Milling tool wear sample.
Tool blade image: 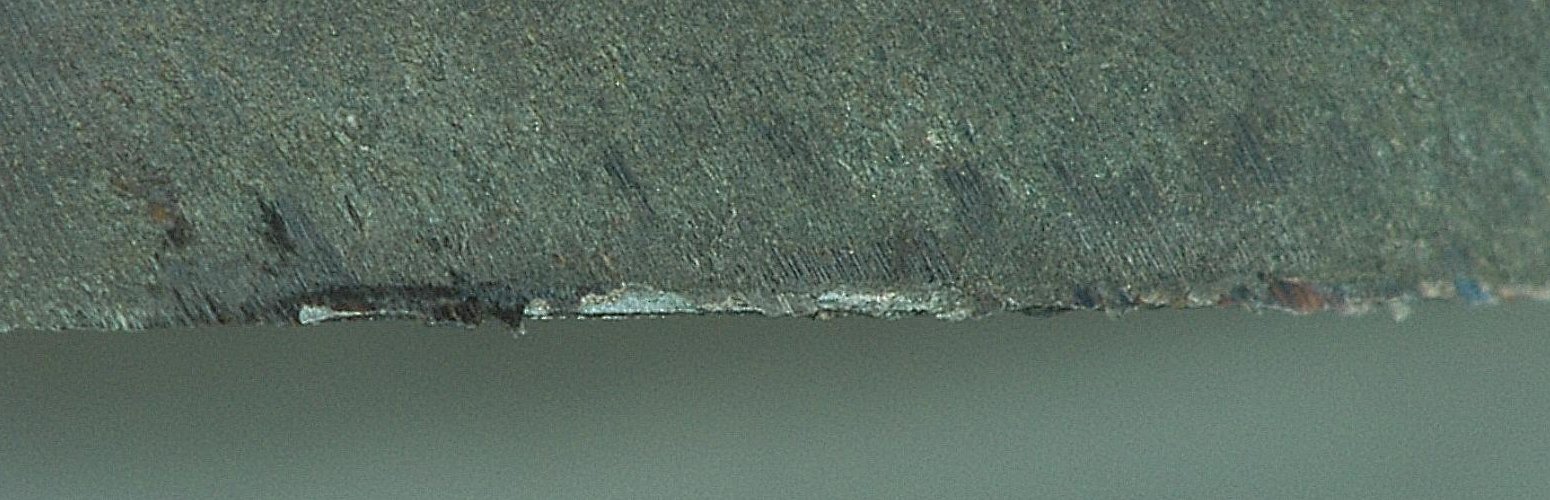
Chip image: 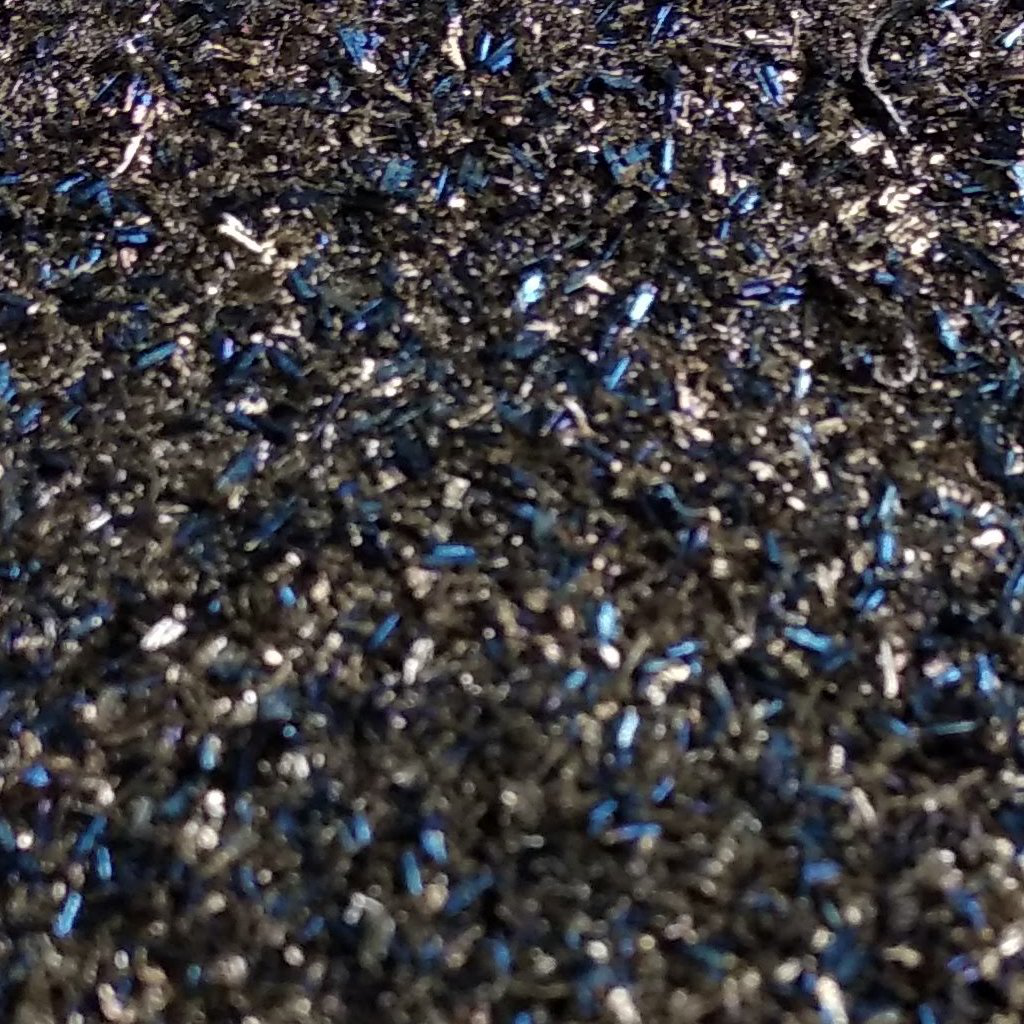
Workpiece image: 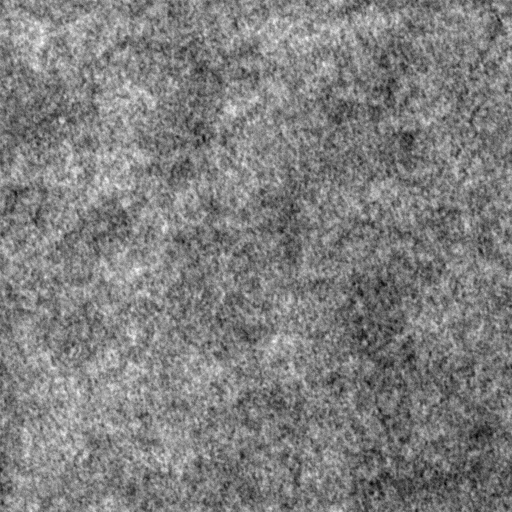
Tool wear state: dulled
Gaps: 6.81
Flank wear: 197.59
Overhang: 24.81
Force-signal Mel-spectrograms (X, Y, Z axes): 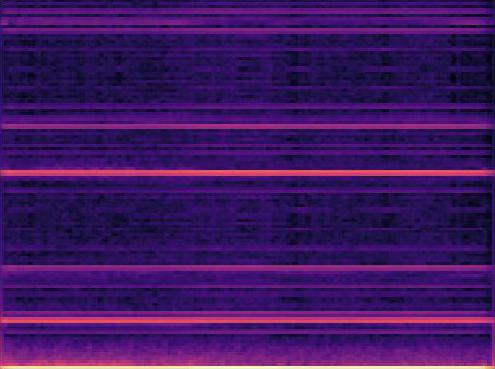 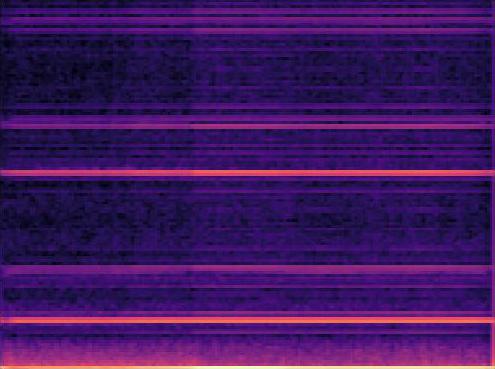 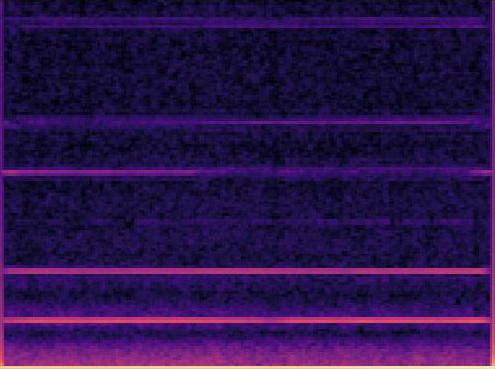
Force-signal scalograms (X, Y, Z axes): 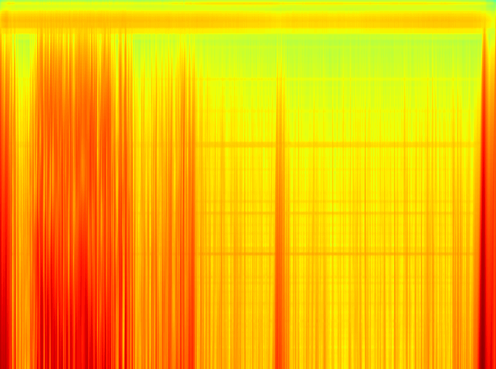 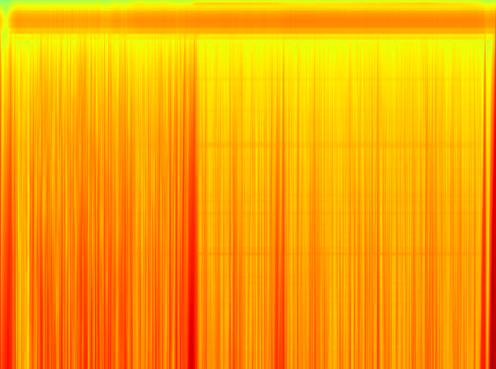 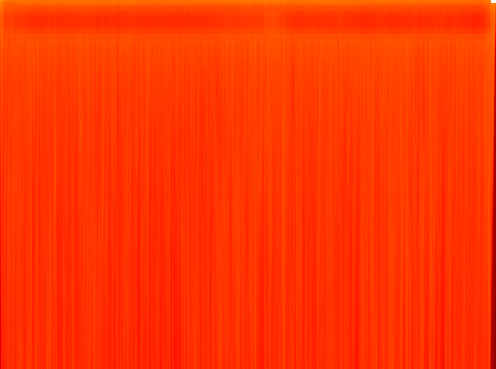
Force phase: accelerated_severe_wear